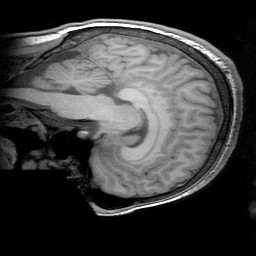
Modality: T1w
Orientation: sagittal
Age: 24
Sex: male
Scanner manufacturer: ge
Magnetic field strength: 3 T
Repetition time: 0.0073 s
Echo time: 0.003 s